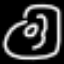
Label: donut